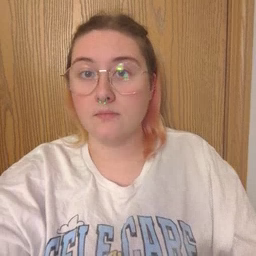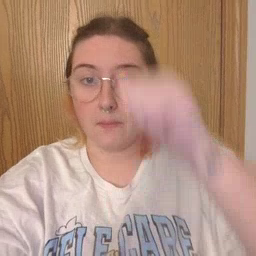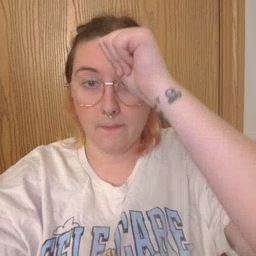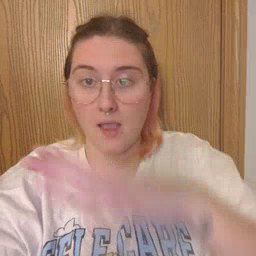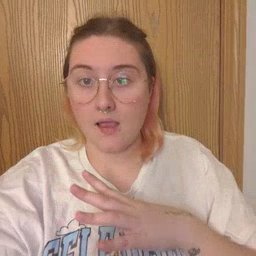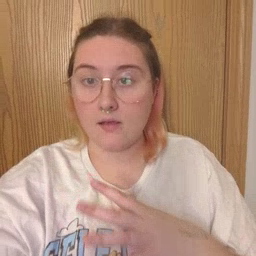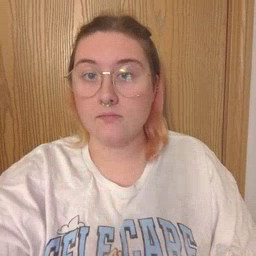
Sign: man